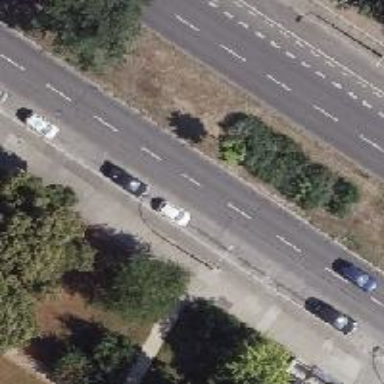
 with lane markings indicating parallel parking on the right side."